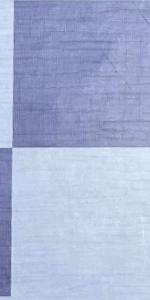
Label: Empty